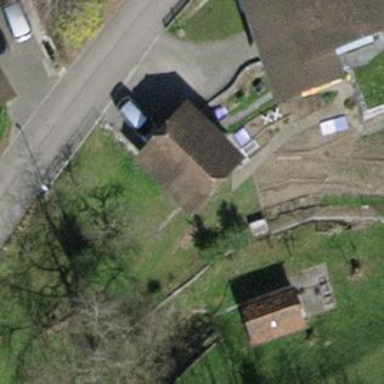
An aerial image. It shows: Group of garages.